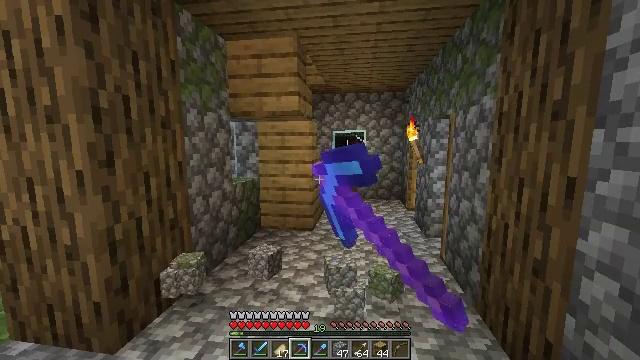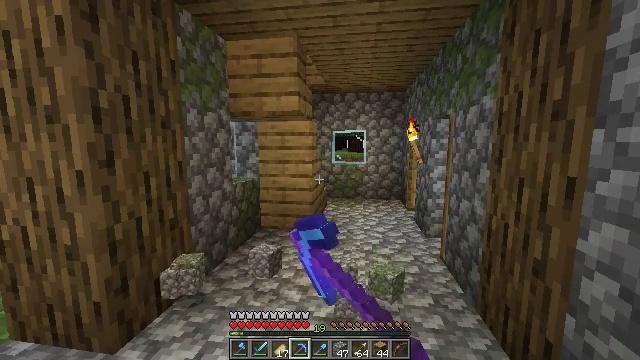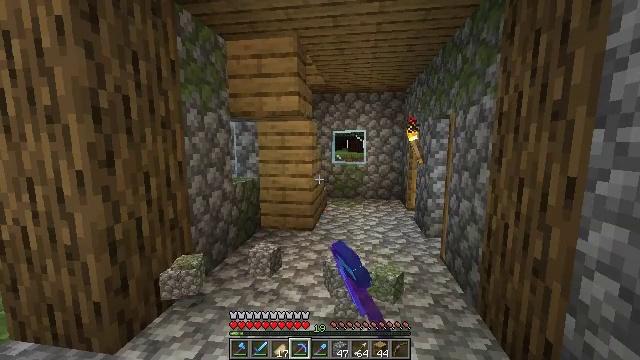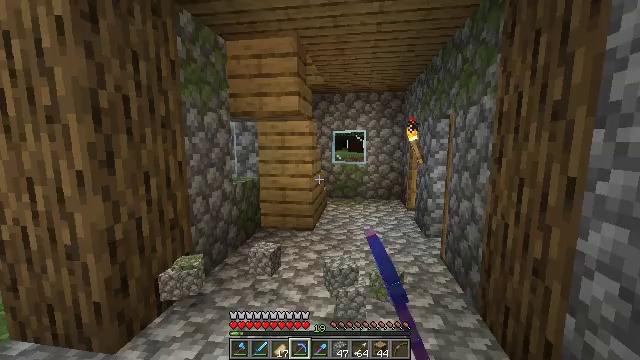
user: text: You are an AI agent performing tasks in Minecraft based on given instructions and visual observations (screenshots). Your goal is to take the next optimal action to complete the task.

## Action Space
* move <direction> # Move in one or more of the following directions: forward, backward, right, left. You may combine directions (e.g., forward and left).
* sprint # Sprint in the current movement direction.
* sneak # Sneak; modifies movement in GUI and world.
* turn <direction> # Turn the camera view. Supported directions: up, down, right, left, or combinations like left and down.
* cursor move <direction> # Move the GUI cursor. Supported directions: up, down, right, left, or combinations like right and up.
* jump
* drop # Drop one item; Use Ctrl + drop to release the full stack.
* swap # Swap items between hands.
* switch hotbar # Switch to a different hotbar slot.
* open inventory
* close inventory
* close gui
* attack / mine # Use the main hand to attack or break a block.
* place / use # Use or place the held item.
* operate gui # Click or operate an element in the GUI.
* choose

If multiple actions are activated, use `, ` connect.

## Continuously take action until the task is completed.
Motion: motion action
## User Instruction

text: Shatter the glass pane with a tool.
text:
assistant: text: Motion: attack / mine
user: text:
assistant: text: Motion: attack / mine
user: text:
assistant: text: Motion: attack / mine
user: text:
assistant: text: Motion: no_op